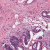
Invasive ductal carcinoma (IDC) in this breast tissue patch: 0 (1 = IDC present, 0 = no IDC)